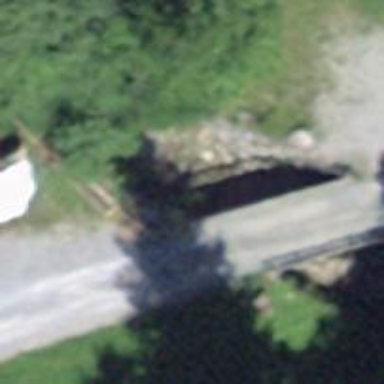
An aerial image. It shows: Gravel surface service road that crosses over bridge.